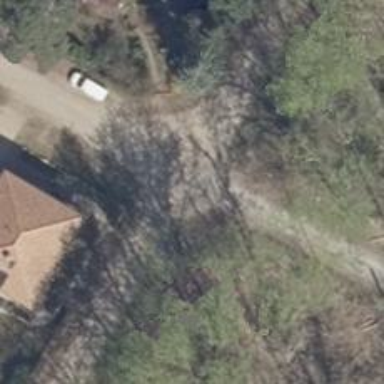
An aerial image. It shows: Residential road with compacted surface.